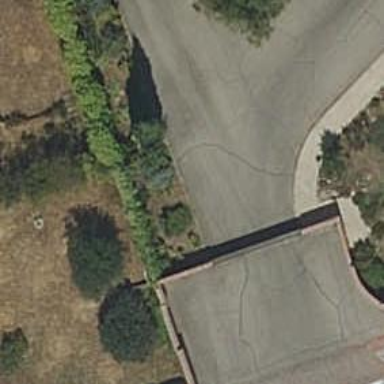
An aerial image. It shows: Gate.